Interaction volume radius: 10 \u00c5
Interaction volume height: 10 \u00c5
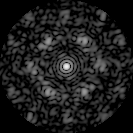
Disorder parameter: 0.658